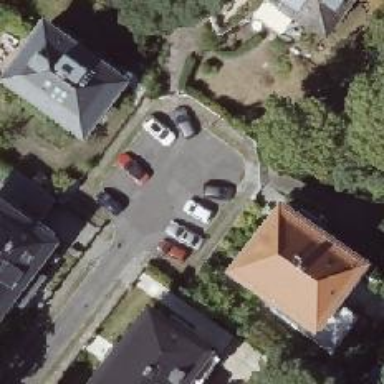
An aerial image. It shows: Residential road with asphalt surface. There are sidewalks on both sides and lane parking available.